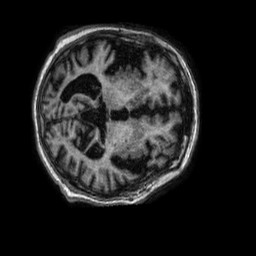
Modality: T1w
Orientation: axial
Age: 72
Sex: male
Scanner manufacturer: philips
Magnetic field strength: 1.5 T
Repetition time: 0.00831 s
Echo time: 0.00381 s